Question: Being new to Java, I am not able to understand the complete build process from source code to hardware specific binaries. Basically I am using Eclipse for java and would like to know what all conversions takes place from source code(.java) to binary, what all files are linked using some linker, preprocessor etc etc.
Shall appreciate if you can point me to some link giving detail of complete build process for java. I have already searched this forum but did not get detail info.
Thanks
So to be more precise I am looking for java equivalent of following build process in C:
I googled a lot but no gain! A figure like the following is not a must(though preferred), but if you can write 'n' sequential/parallel steps involved in complete Java build process, that will be really appreciated. Though much of the information provided by @Tom Anderson is very useful to me.

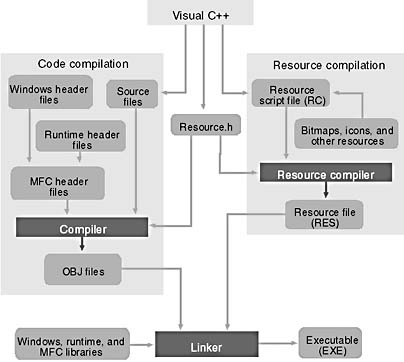
Answer: The first thing to appreciate is that your question contains a mistaken assumption. You ask about "the complete build process from source code to hardware specific binaries" - but the normal Java build process never produces architecture-specific binaries. It gets as far as architecture-independent bytecode, then stops. It's certainly true that in most cases, that bytecode will be translated into native code to be executed, but that step happens at runtime, inside the JVM, entirely in memory, and does not involve the production of binary files - it is part of the build process.
There are exceptions to this - compilers such as <URL> can produce native binaries, but that is rarely done.
So, the only substantial step that occurs as part of a build process is compilation. The compiler reads in source code, does the usual parsing and resolution steps, and emits bytecode. That process is not in any way specified; as is usual, the <URL> for ease of distribution.
When the class files come to be executed, there are then further steps needed before execution is possible. These are quite well-specified in the chapter on <URL> in the JVM specification. But, as i said, these are not really part of the build process.
There are a few other steps that may occur in a build process, usually prior to compilation: dependencies might be resolved and downloaded, resources might be copied and converted between character sets, and code might be generated. But none of this is standard, it's all stuff that's added on to the core process of compilation by various build tools.